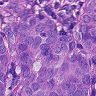
Metastatic tissue present: yes